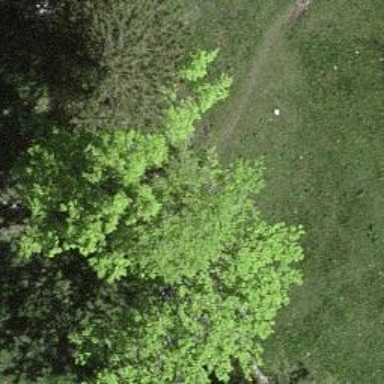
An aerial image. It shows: Grass path.